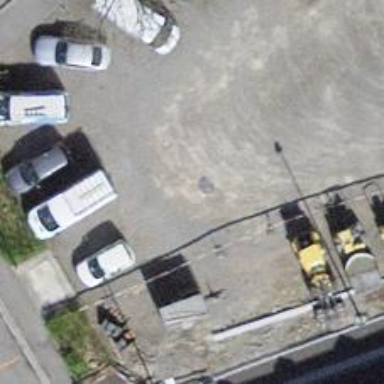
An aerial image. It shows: Bollard barrier.